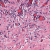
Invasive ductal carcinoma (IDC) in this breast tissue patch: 0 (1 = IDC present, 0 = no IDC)